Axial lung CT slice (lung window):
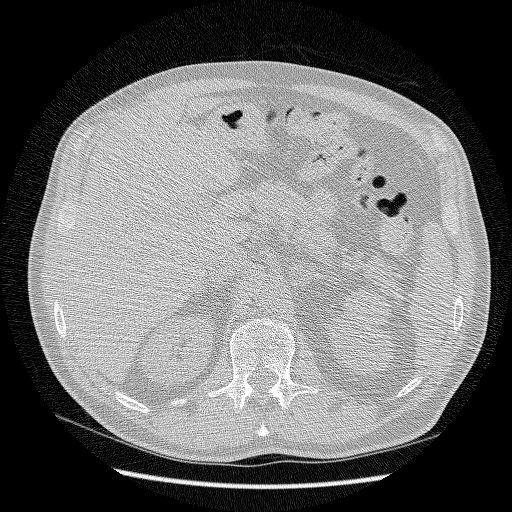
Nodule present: no